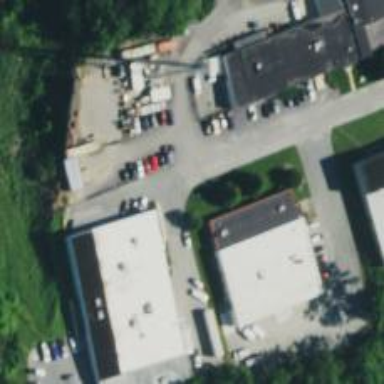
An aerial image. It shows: Commercial building.